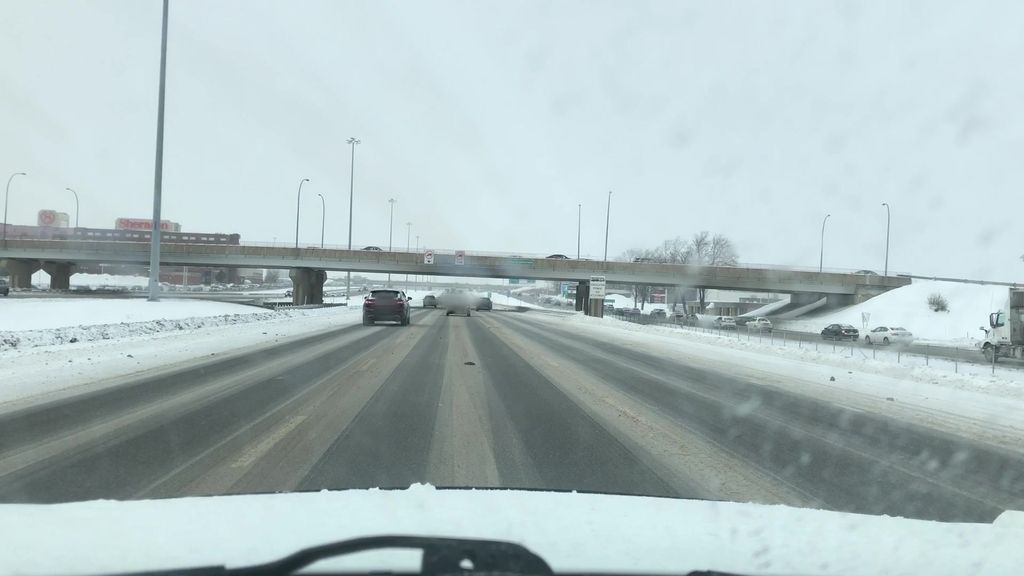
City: montreal